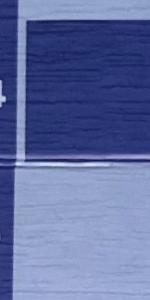
Label: Empty